Interaction volume radius: 5 \u00c5
Interaction volume height: 15 \u00c5
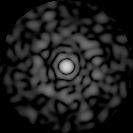
Disorder parameter: 0.8556